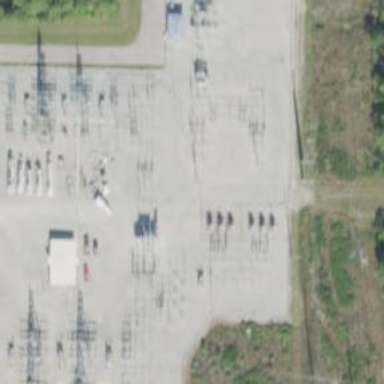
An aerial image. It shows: Switch used for power control.